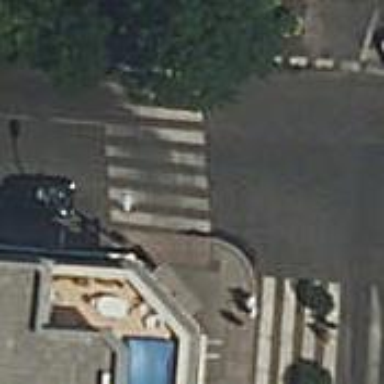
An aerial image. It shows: Zebra crossing on the road.